Question: How to change the color of Action Bar Back Button and Action bar Menu Icon(Image attached).
I have the following style code(below), using which I customized the Text but I'm not able to completely customize the Action Bar.
Below is the Style code which I have used :
'''
<style name="MyCustomTheme" parent="Theme.Sherlock.Light">
<item name="actionBarStyle">@style/ActionBar</item>
<item name="android:actionBarStyle">@style/ActionBar</item>
</style>
<style name="ActionBar" parent="Widget.Sherlock.ActionBar">
<item name="background">@drawable/bg_header</item> -----------(1)
<item name="android:background">@drawable/bg_header</item>
<item name="android:titleTextStyle">@style/customTextAppearance.Sherlock.Widget.ActionBar.Title</item> ----(2)
<item name="titleTextStyle">@style/customTextAppearance.Sherlock.Widget.ActionBar.Title</item>
<item name="android:homeAsUpIndicator">@style/customTextAppearance.Sherlock.Widget.ActionBar.Title</item>
</style>
<style name="customTextAppearance.Sherlock.Widget.ActionBar.Title" parent="TextAppearance.Sherlock.Widget.ActionBar.Title">
<item name="android:textSize">18dp</item>
<item name="android:textColor">#ffffff</item>
<item name="android:shadowColor">#ffffff</item>
<item name="android:shadowDy">3</item>
<item name="android:textStyle">bold</item>
</style>
'''
Your help will be appreciated, Thank you.

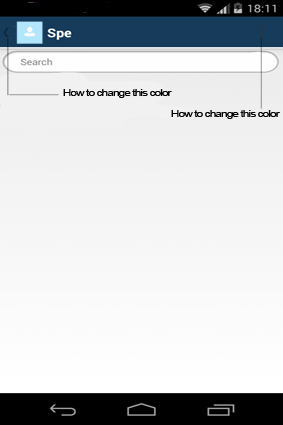
Answer: Just find proper icons for your actionbar and customize it...
and then make changes in your...
You Can Do Following For Changing Icons Of Actionbar
'''
<style name="Widget.ActionButton.Overflow" parent="@android:style/Widget.Holo.ActionButton.Overflow">
<item name="android:src">@drawable/ic_action_overflow</item>
</style>
<style name="Your.Theme" parent="@android:style/Theme.Holo.Light.DarkActionBar">
<item name="android:actionOverflowButtonStyle">@style/Widget.ActionButton.Overflow</item>
<item name="android:homeAsUpIndicator">@drawable/my_fancy_up_indicator</item>
</style>
'''